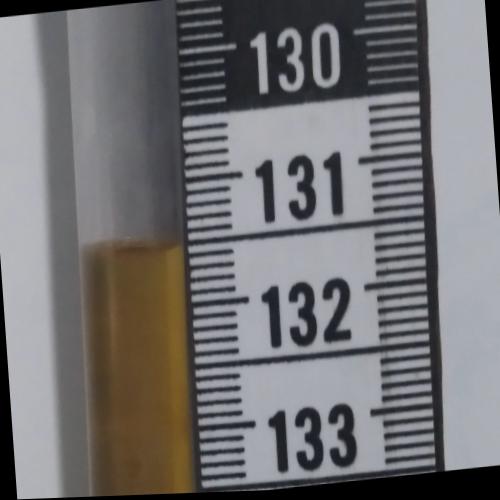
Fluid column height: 131.5 cm